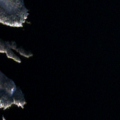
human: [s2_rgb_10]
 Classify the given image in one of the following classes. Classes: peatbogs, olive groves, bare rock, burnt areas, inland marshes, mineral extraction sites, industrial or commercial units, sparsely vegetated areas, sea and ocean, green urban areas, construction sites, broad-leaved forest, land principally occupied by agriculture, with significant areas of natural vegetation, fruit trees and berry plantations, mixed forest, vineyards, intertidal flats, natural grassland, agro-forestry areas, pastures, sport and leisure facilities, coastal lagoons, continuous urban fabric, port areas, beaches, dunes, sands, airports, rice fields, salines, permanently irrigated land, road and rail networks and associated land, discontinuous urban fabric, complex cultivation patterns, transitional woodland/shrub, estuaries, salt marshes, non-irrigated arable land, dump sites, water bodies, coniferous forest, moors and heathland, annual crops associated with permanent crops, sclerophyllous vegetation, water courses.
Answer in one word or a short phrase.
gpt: mixed forest, water bodies